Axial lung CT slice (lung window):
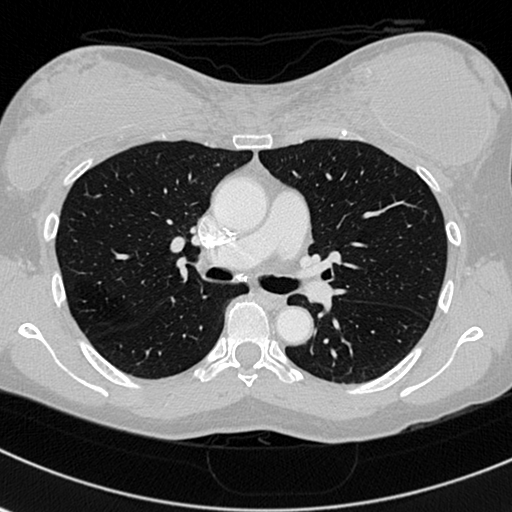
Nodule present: no